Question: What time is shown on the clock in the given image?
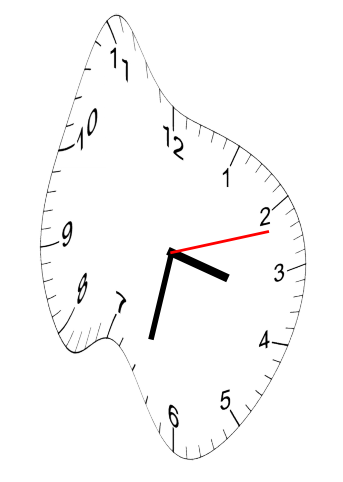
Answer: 03:32:12